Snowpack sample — Loveland Pass, Silver Plume, Colorado, USA (2/11/26, 12:00 PM MST)
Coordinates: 39.663, -105.886
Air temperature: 35 °F
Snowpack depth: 82 cm
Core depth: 30 cm
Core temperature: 28.4 °F
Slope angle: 13°, slope face: 12°
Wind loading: high
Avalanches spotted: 1
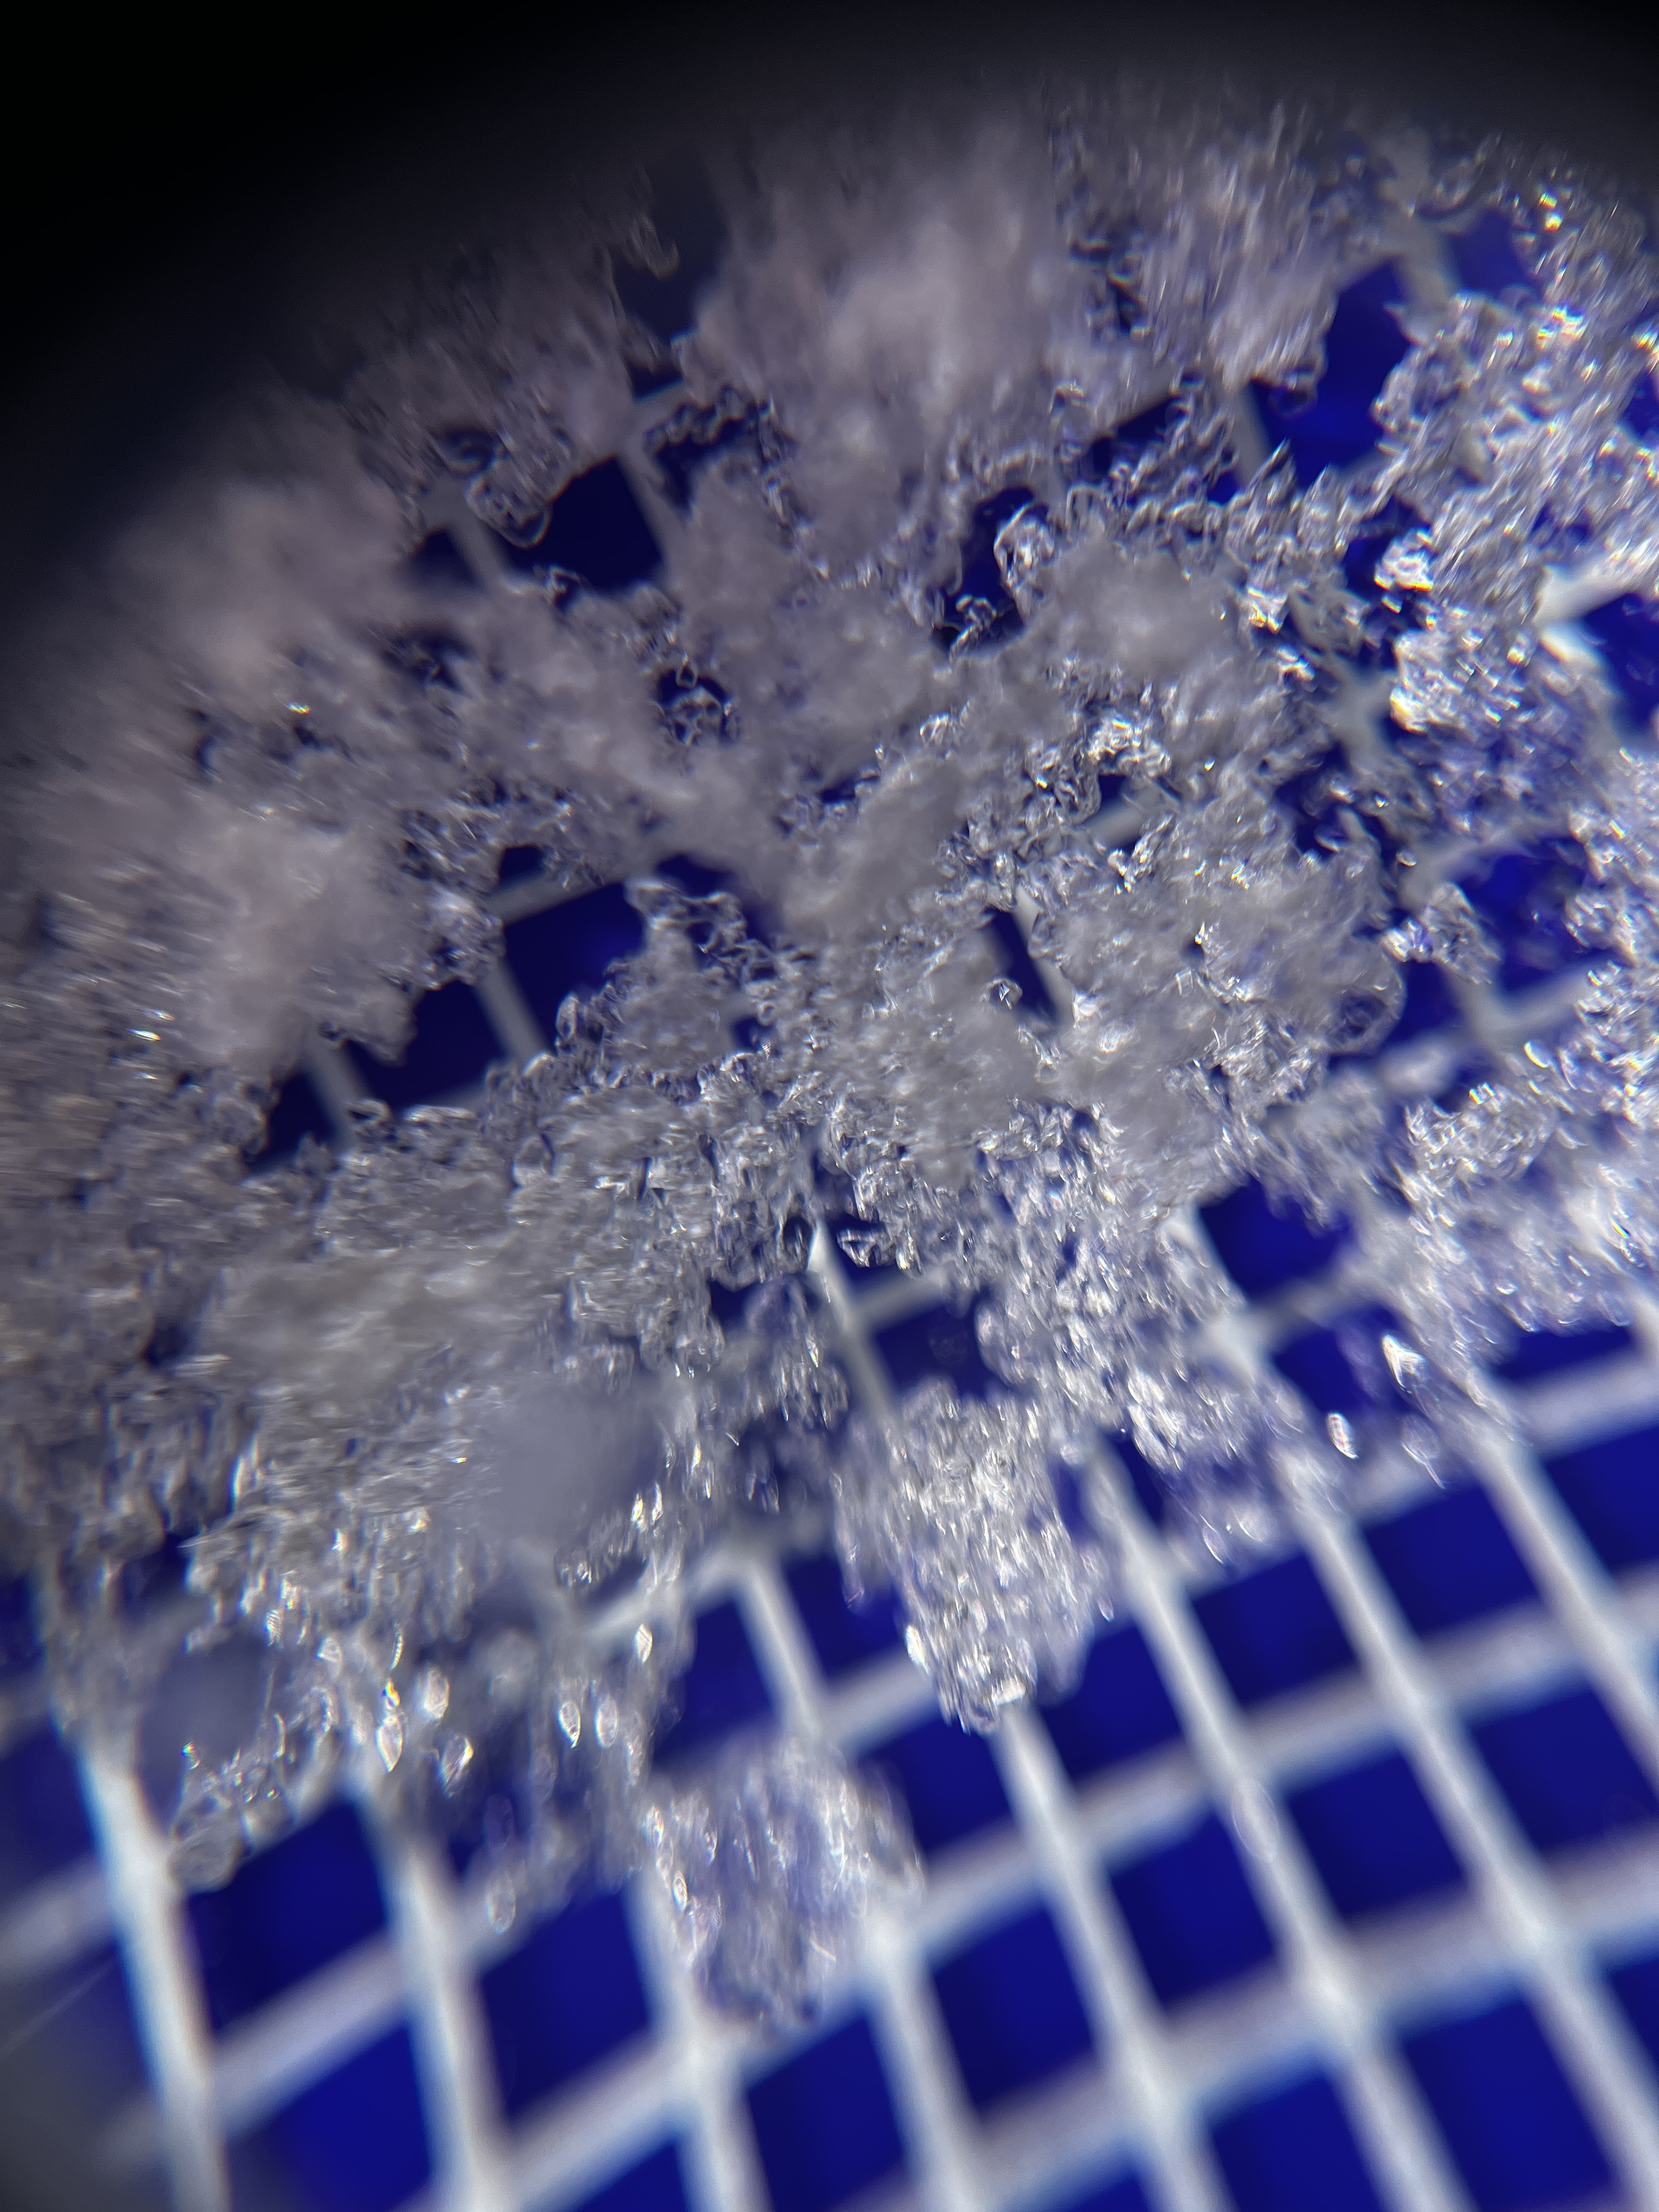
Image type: magnified_profile
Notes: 1 small avalanche spotted on the north side of the bowl, lots of wind loading